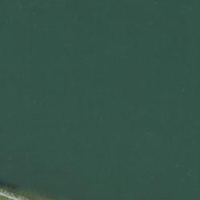
EUNIS habitat code: 15
Species observed at this site:
Allium ursinum
Alopochen aegyptiaca
Medicago sativa